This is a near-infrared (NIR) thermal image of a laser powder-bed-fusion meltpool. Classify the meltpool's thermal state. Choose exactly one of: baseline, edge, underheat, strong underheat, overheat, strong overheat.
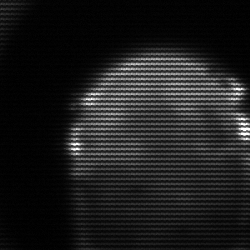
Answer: edge